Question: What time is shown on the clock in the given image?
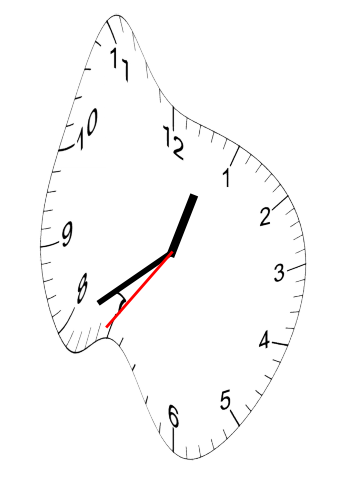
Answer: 12:39:36